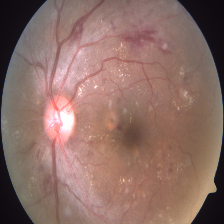
Diabetic retinopathy grade: Severe